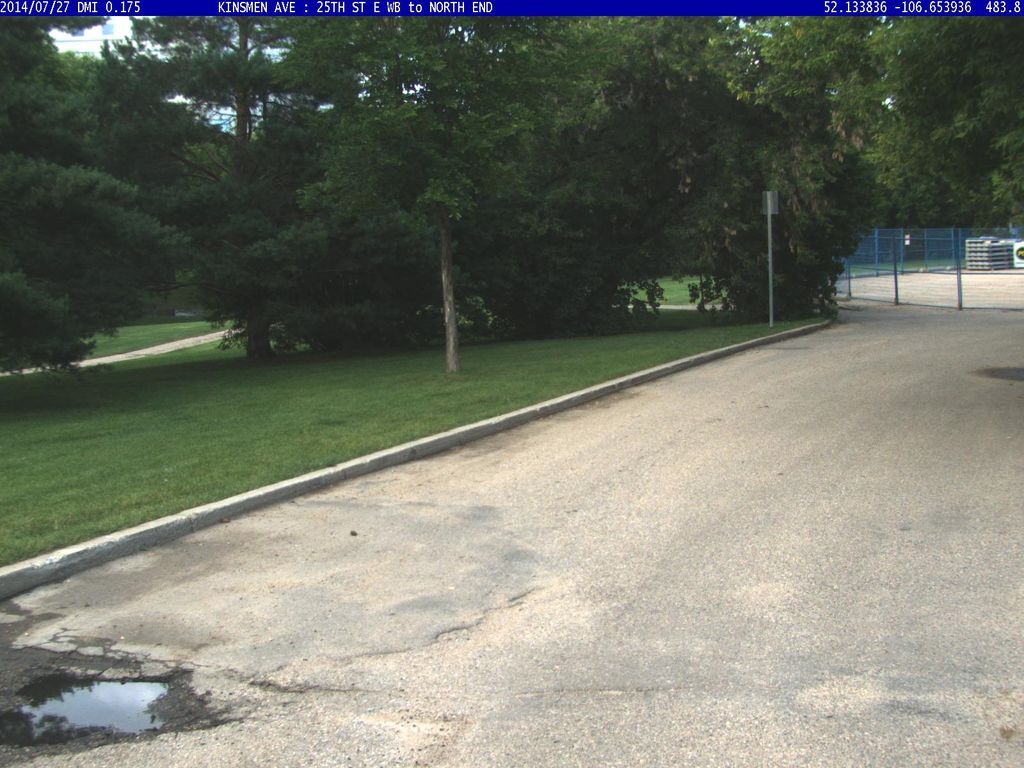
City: saskatoon